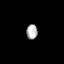
Tissue: prostate
Cell type: Fibroblasts
Senescence score: 0.8177
Nuclear area (px): 165
Mean DAPI intensity: 174.515